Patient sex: F
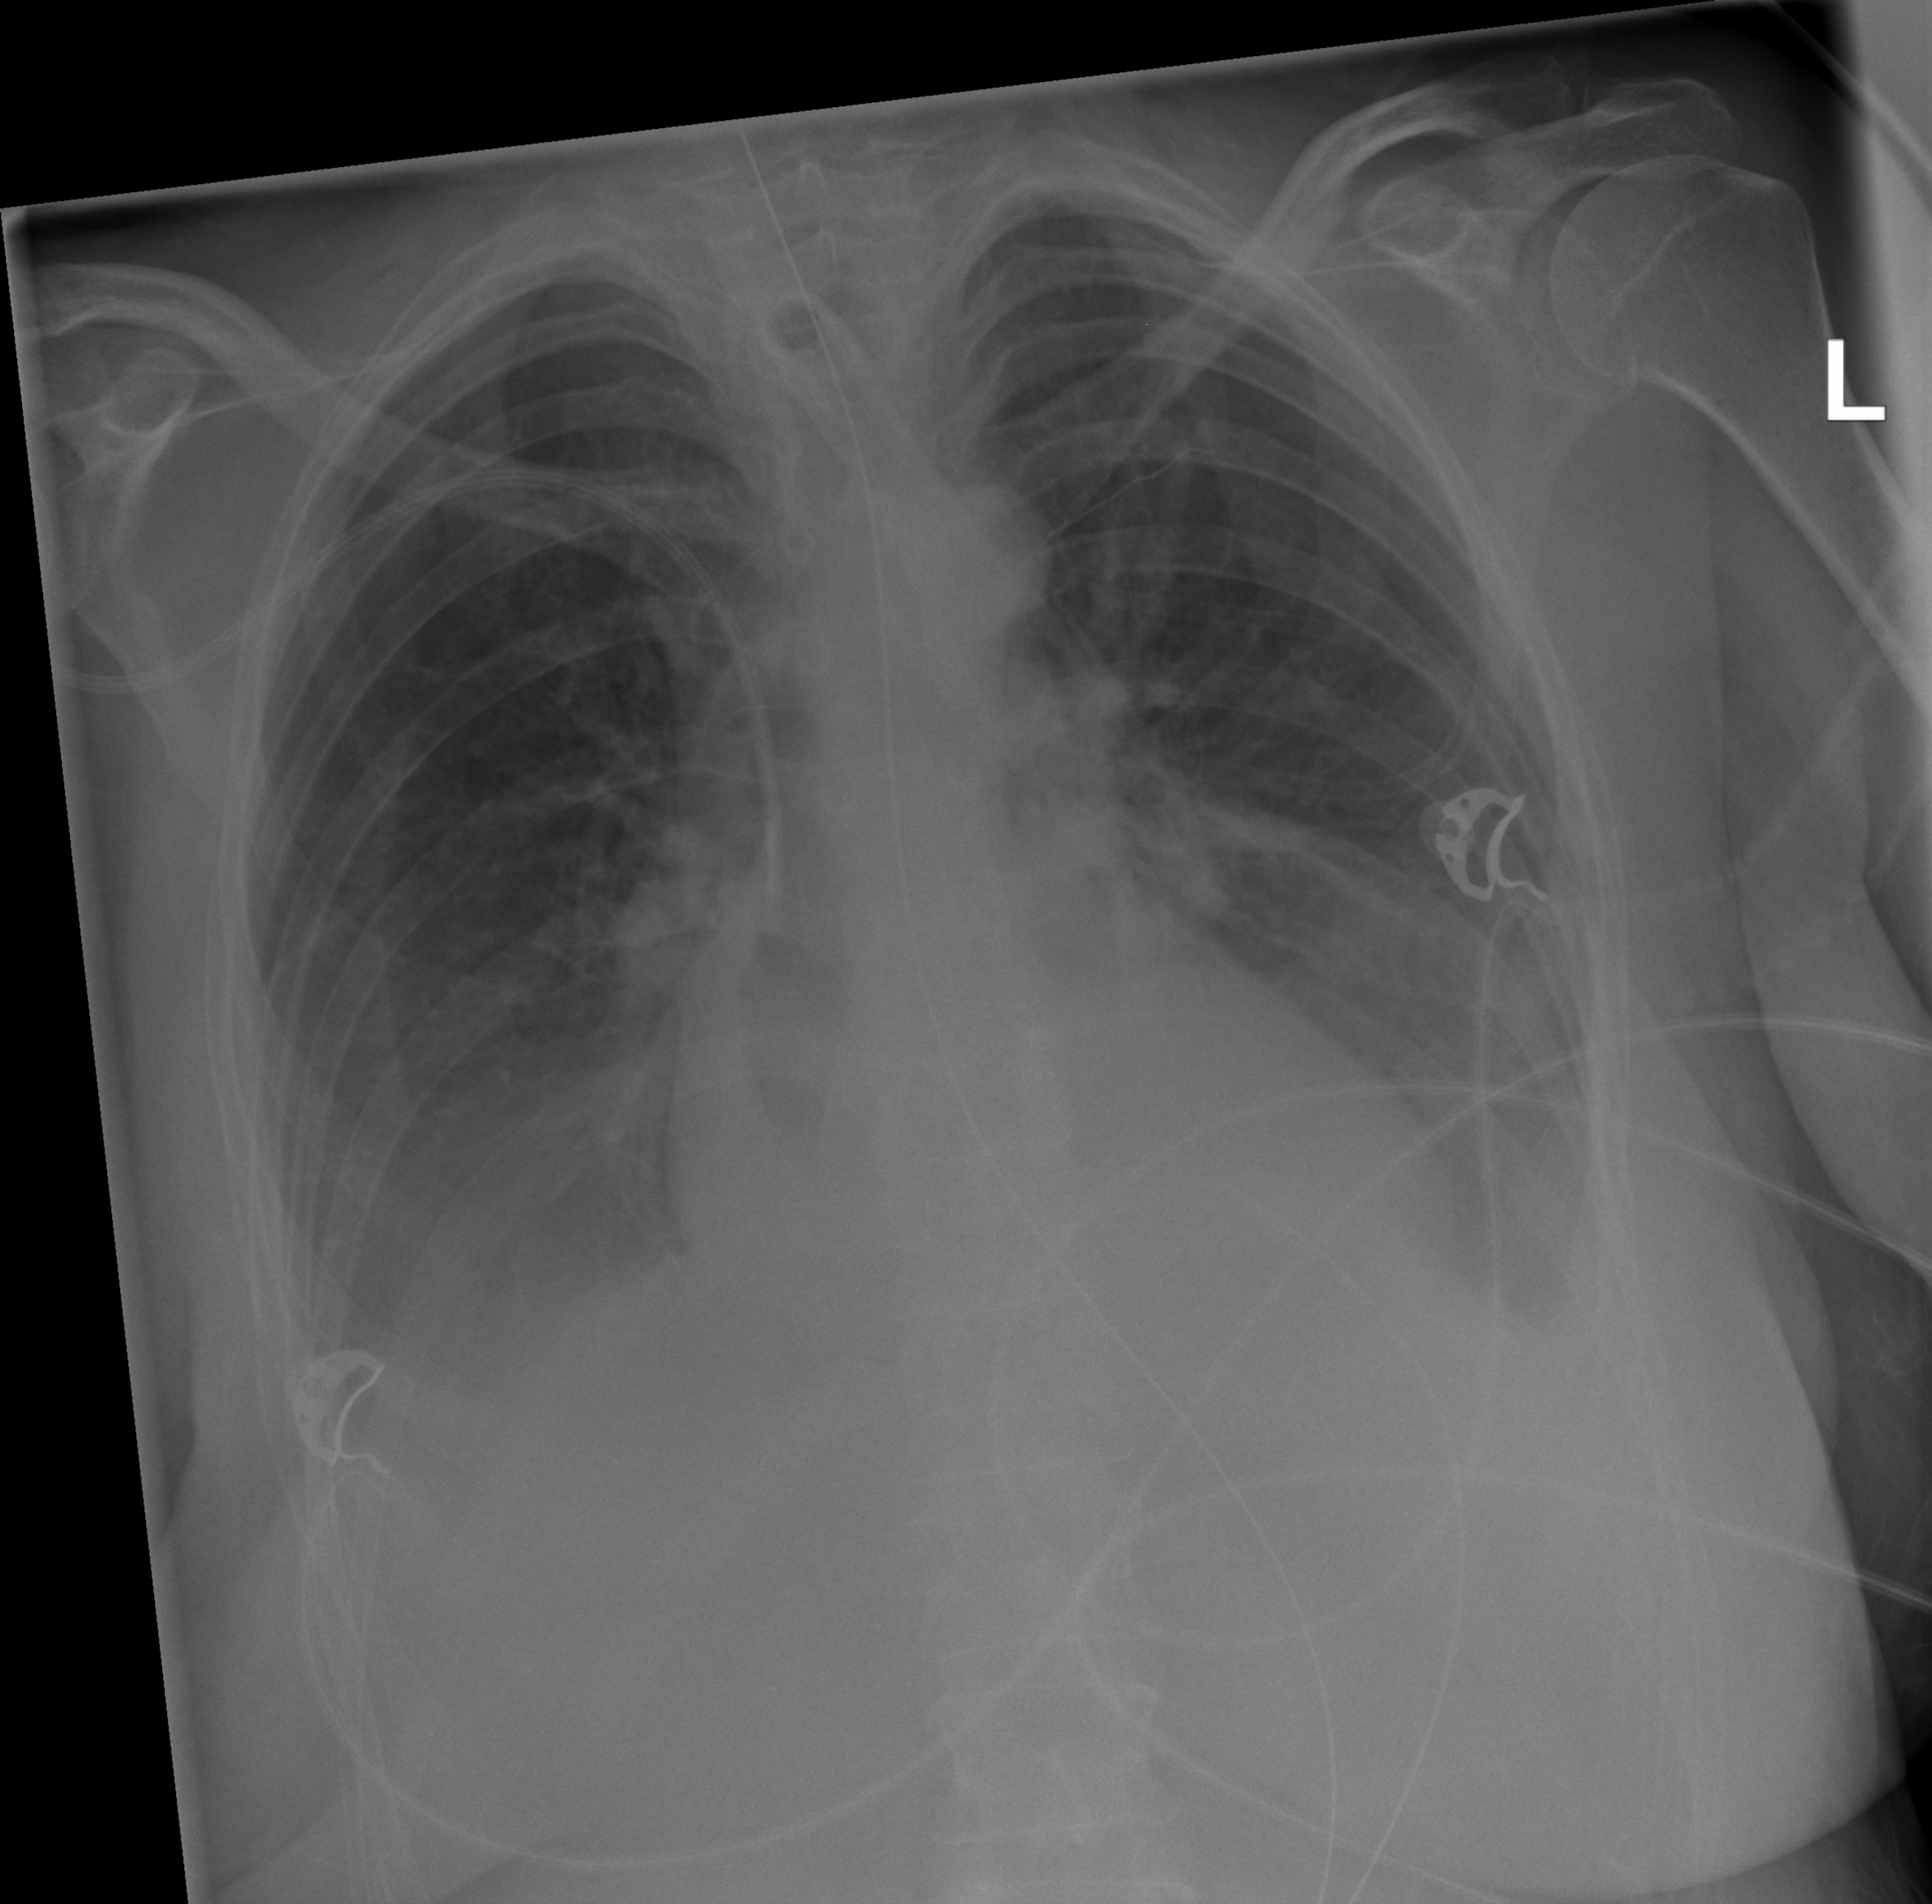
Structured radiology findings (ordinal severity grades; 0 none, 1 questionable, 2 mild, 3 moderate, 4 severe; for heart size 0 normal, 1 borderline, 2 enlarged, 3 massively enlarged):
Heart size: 1
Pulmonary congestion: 0
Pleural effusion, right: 2
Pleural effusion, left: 2
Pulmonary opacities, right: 0
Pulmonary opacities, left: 0
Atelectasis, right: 2
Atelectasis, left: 2